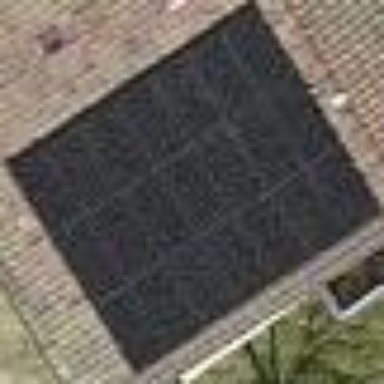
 consisting of solar photovoltaic panels."